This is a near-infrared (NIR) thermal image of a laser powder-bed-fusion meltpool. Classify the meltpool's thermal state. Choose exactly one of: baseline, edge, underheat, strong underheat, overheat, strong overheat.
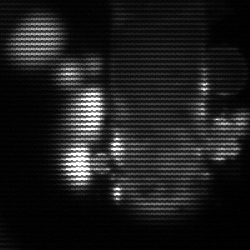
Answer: strong underheat